Question: I'm trying to create a loop to plot several different lines in different colors. I know this could be easily done using 'ggplot2' and I've used it a lot in the past, but now 'ggplot2' is giving me some extra lines that shouldn't be there.
I tried a lot of different combinations to create a new variable for color or an extra loop inside, but just could not solve this. The best I got so far was to have all lines with the same color (red, or green), but that's useless.
This is the code I'm using. I'd like to get a different color for each 'var2'.
Thanks!
'''
a <- data.frame(var1=rnorm(500, m=0.5, sd=1),
var2=c("a"))
b <- data.frame(var1=rnorm(500, m=0.6, sd=1.1),
var2=c("b"))
c <- data.frame(var1=rnorm(500, m=0.7, sd=1.2),
var2=c("c"))
mydata<-data.frame(rbind(a,b,c))
y<-unique(mydata$var2)
plot(1, type="n", xlab="", ylab="", xlim=c(-5,5), ylim=c(0, 0.5))
for (i in y){
lines(density(mydata$var1[mydata$var2==i]))}
'''

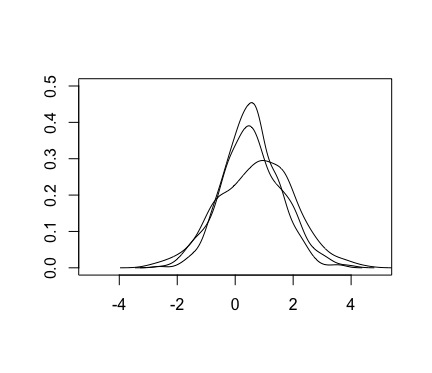
Answer: I just figured out how to solve this. I'll post here in case someone else needs it.
First, create a new variable with a color for each var2:
'''
a <- data.frame(var1=rnorm(500, m=0.5, sd=1),
var2=c("a"))
a$color<-c("#FF0000FF")
'''
Then assign a color for each curve:
'''
col=mydata$color[mydata$var2==i]
'''
The final code I got is this:
'''
a <- data.frame(var1=rnorm(500, m=0.5, sd=1),
var2=c("a"))
a$color<-c("#FF0000FF")
b <- data.frame(var1=rnorm(500, m=0.6, sd=1.1),
var2=c("b"))
b$color<-c("#00FF00FF")
c <- data.frame(var1=rnorm(500, m=0.7, sd=1.2),
var2=c("c"))
c$color<-c("#0000FFFF")
mydata<-data.frame(rbind(a,b,c))
y<-unique(mydata$var2)
plot(1, type="n", xlab="", ylab="", xlim=c(-5,5), ylim=c(0, 0.5))
for (i in y){
lines(density(mydata$var1[mydata$var2==i]),col=mydata$color[mydata$var2==i])}
'''
Hope it helps someone